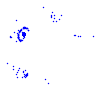
Particle: electron